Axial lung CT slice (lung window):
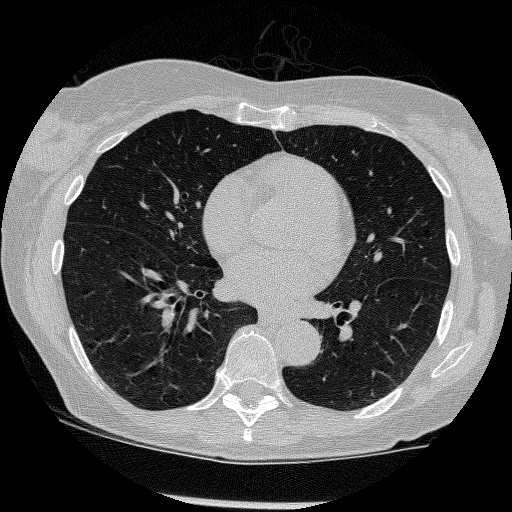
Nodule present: no